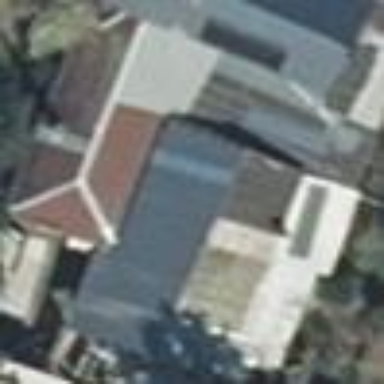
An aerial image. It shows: Building.